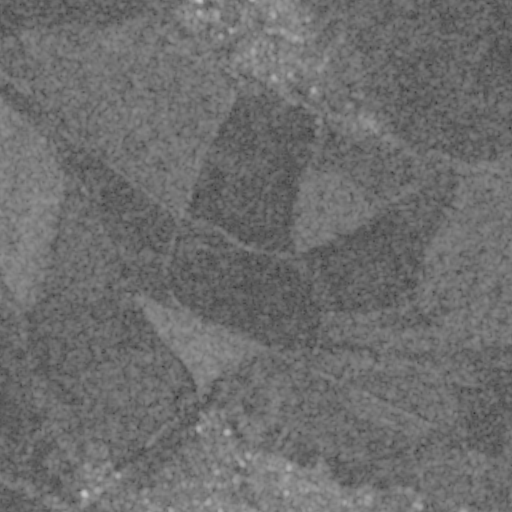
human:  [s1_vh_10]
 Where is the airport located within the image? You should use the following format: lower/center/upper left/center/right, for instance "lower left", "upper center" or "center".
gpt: The airport is located in the lower left of the image.
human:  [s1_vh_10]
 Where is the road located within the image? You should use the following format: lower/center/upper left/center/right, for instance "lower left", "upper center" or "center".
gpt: There is no road in the image.

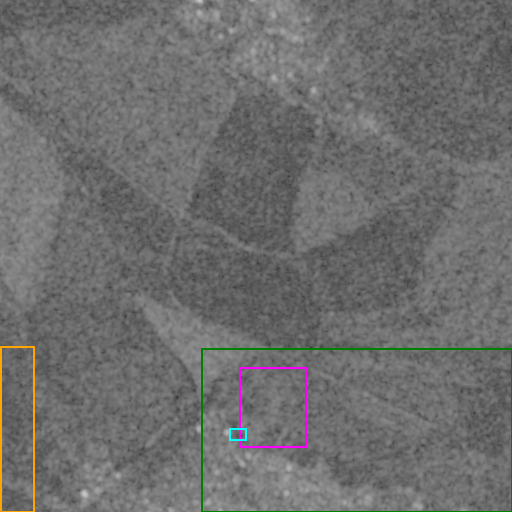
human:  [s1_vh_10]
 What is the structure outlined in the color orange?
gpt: The structure outlined in orange is an airport.
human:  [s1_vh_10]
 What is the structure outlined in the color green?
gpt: The structure outlined in green is a crop field.
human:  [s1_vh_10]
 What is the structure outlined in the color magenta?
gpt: The structure outlined in magenta is a park.
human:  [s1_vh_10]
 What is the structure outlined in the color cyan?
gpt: The structure outlined in cyan is a parking lot.
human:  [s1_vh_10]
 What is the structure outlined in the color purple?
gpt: There is no purple outline.